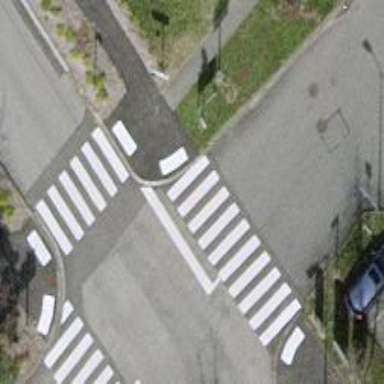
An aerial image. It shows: Marked crossing on the road.